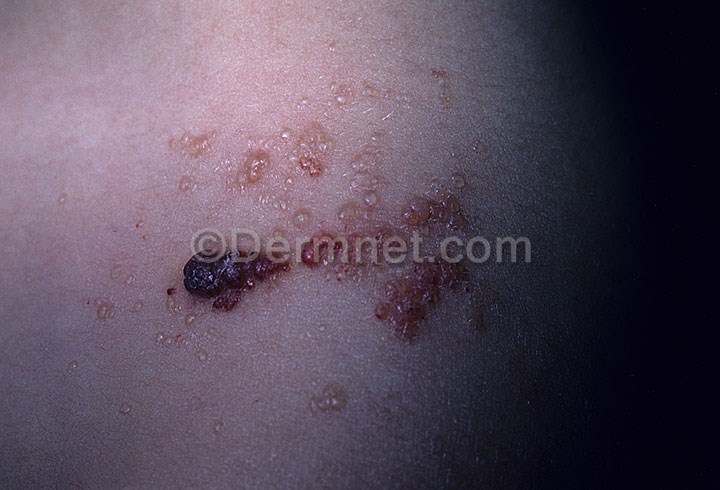
Disease: Vascular Tumors